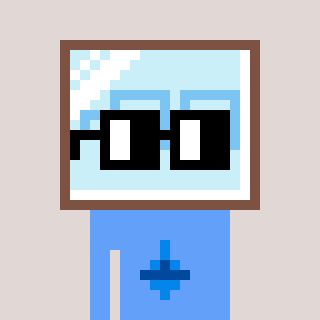
a pixel art character with square black glasses, a mirror-shaped head and a blue-colored body on a warm background